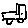
Label: car